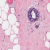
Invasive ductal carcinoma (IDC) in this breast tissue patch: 0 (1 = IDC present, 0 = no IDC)